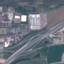
Land use / land cover: Highway